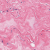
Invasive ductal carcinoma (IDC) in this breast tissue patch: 0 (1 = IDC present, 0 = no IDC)